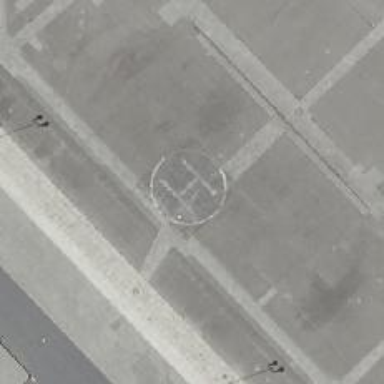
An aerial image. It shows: Image of helipad at airport.